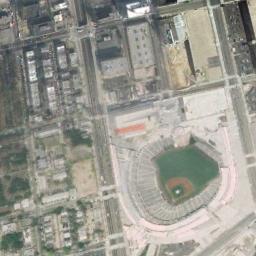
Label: stadium